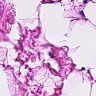
Metastatic tissue present: no